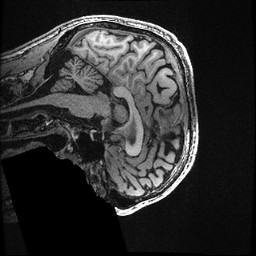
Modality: T1w
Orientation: sagittal
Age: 26
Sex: male
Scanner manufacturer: ge
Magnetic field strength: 3 T
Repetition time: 0.008096 s
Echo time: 0.003548 s